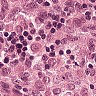
Metastatic tissue present: no